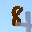
Label: 8